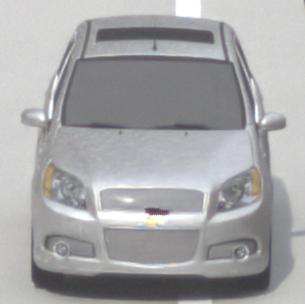
Make: Chevrolet
Model: Aveo 1.2
Detailed model: Aveo
Model produced from: 2008/06
Model produced until: 2011/01
Doors: 3
Color: white
Road condition: dry road
Daytime: morning or afternoon
Contrast: low contrast